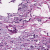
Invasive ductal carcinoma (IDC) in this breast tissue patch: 0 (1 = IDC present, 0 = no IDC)